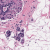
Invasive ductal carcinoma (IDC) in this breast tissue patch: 0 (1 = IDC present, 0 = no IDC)